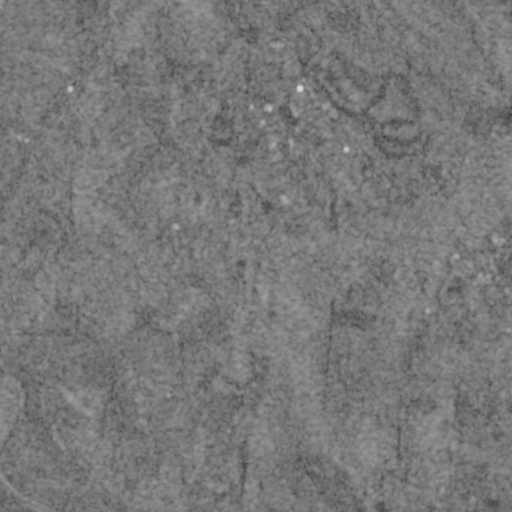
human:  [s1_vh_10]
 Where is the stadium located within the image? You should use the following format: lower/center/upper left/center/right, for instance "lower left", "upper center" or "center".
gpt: The stadium is located in the upper center of the image.
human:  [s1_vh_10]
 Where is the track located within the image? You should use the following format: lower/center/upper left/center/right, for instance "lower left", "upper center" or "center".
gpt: The track is located in the upper center of the image.
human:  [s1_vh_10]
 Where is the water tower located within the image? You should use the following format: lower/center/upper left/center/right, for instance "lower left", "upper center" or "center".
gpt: The water tower is located in the center right of the image.
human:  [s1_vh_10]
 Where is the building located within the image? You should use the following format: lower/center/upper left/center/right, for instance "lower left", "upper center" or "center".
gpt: The building is located in the center right of the image.
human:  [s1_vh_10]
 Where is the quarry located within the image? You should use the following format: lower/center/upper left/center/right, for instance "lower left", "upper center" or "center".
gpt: There is no quarry in the image.

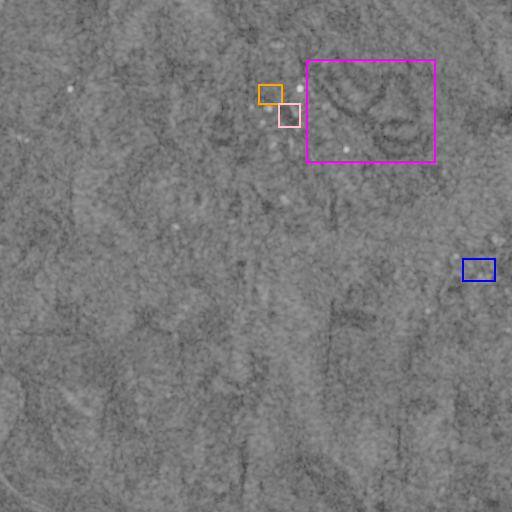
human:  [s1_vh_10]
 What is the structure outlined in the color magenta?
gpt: The structure outlined in magenta is a park.
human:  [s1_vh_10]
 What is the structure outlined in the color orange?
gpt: The structure outlined in orange is a parking lot.
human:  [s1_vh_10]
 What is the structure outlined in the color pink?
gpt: The structure outlined in pink is a stadium.
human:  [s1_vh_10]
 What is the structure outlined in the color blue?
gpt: The structure outlined in blue is a building.
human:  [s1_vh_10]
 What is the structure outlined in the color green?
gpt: There is no green outline.